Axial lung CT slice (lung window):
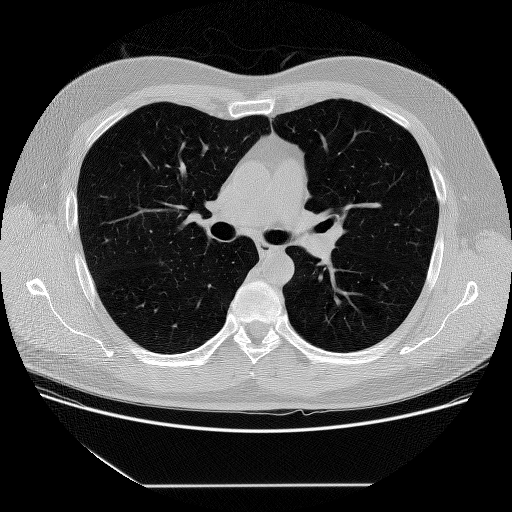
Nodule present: no